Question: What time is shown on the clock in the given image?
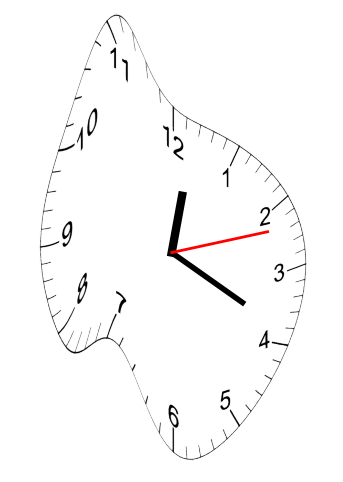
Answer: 12:19:12